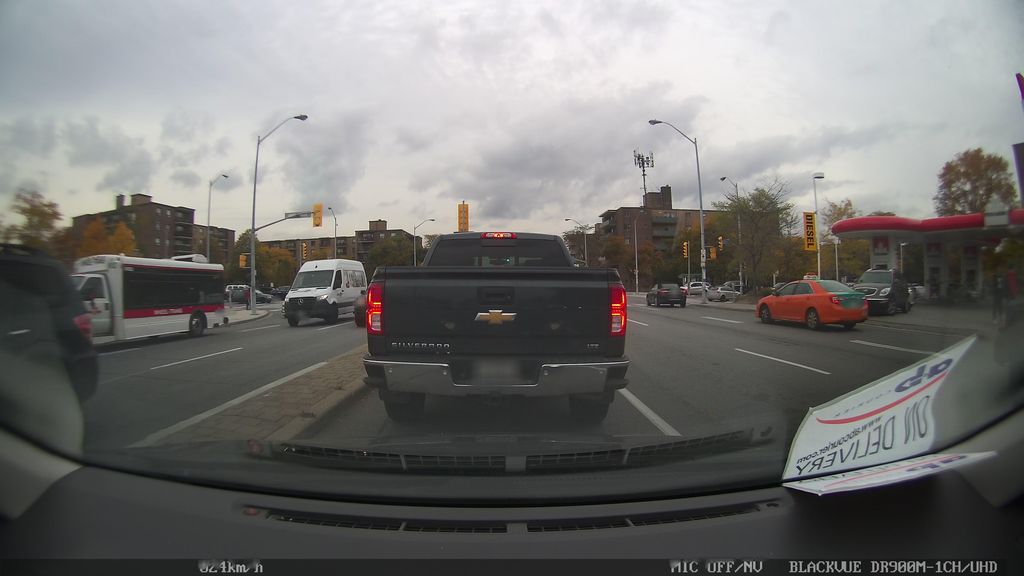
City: toronto